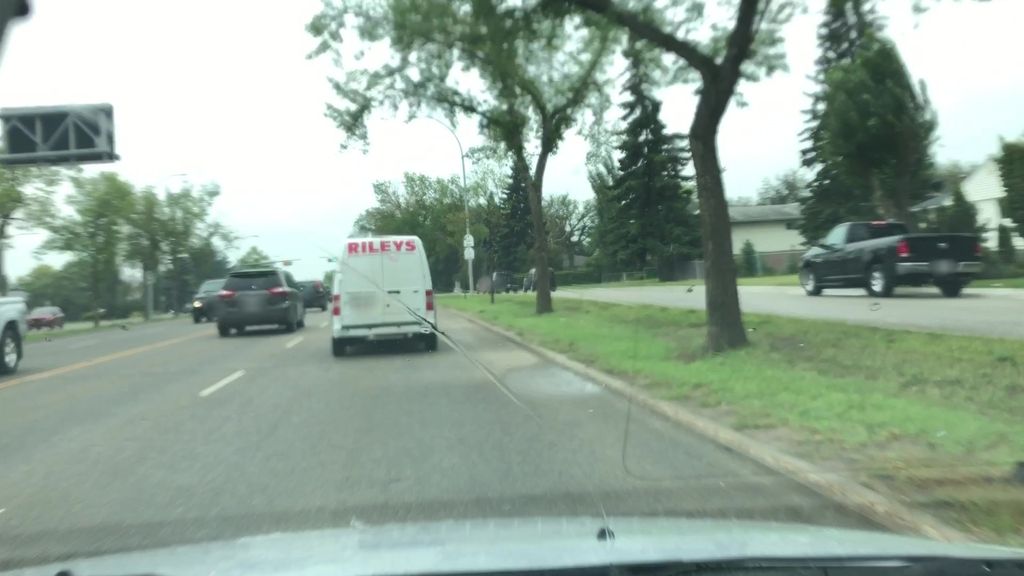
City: edmonton